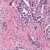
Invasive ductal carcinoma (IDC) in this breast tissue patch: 1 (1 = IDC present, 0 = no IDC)